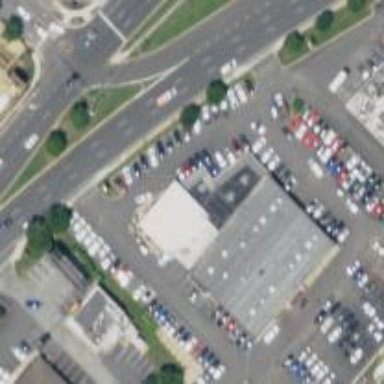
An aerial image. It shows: Retail building that houses car shop.